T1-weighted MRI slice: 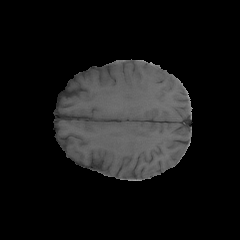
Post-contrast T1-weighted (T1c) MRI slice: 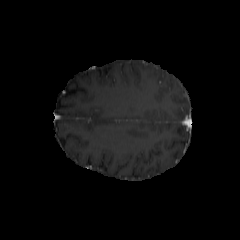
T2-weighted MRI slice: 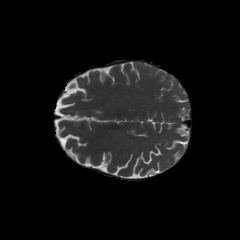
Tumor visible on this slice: no